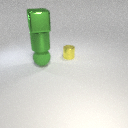
large green metal cylinder above large green rubber sphere